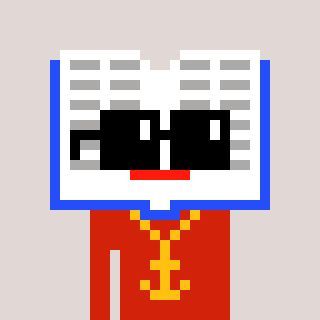
a pixel art character with square black sunglasses, a dictionary-shaped head and a red-colored body on a warm background